Interaction volume radius: 5 \u00c5
Interaction volume height: 10 \u00c5
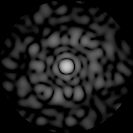
Disorder parameter: 0.9159